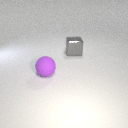
large gray metal cube to the right of large purple rubber sphere